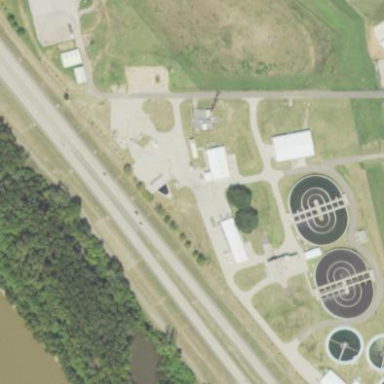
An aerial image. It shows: View of wastewater plant.